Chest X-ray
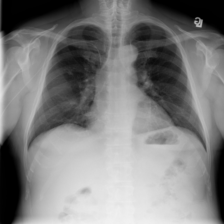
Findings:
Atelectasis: negative
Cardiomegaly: negative
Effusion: negative
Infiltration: negative
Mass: negative
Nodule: negative
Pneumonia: negative
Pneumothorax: negative
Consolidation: negative
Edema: negative
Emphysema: negative
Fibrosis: negative
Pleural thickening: negative
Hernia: negative